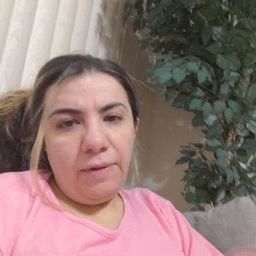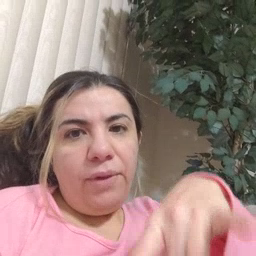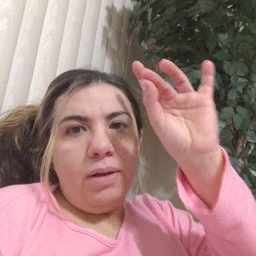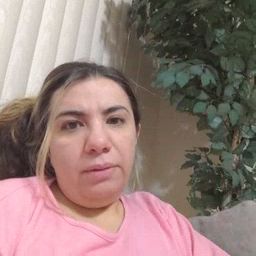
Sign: find